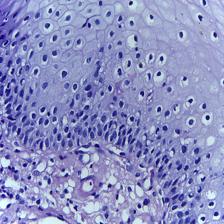
Diagnosis: Normal